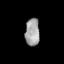
Tissue: lung
Cell type: Epithelial cells
Senescence score: 0.2007
Nuclear area (px): 383
Mean DAPI intensity: 161.822